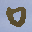
Label: 0